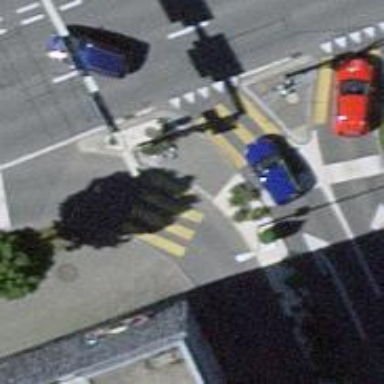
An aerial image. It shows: Zebra crossing controlled by traffic signals.